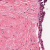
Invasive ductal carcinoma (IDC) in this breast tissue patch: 0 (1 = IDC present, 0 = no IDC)